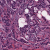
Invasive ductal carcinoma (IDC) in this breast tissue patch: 1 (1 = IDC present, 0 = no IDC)